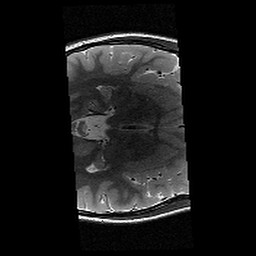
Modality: T2w
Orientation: axial
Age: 12
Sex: male
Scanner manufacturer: siemens
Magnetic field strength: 3 T
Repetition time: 9.23 s
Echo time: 0.067 s